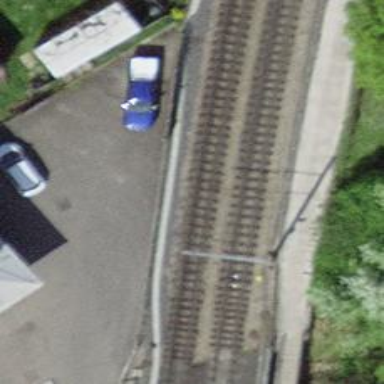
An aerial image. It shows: Tram railway with 1 track and contact lines for electrification.